Question: I asked a similar question to this but I think it caused confusion so I decided to ask in this post with brushed up version.
What I want is to print all fields from two different entities in a single web form, . That's it.
Note: I tried using 'entity' and 'collection' keywords in the form type () but twig doesn't echo anything. Keep getting; 'Method "brand" OR "car" for object does not exist in twig line whatever....'
Relationship: 1 'Brand' has N 'Cars'. one-to-many

I read the 'How to Embed a Collection of Forms', 'entity Field Type' and 'collection Field Type' but whatever I did, didn't work.
'''
namespace Car\BrandBundle\Entity;
use Doctrine\ORM\Mapping as ORM;
use Doctrine\Common\Collections\ArrayCollection;
class BrandEntity
{
protected $id;
protected $name;
protected $origin;
/**
* @ORM\OneToMany(targetEntity = "CarEntity", mappedBy = "brand")
* @var object $car
*/
protected $car;
/**
* Constructor.
*/
public function __construct()
{
$this->car = new ArrayCollection();
}
}
'''
'''
namespace Car\BrandBundle\Entity;
use Doctrine\ORM\Mapping as ORM;
class CarEntity
{
protected $id;
protected $model;
protected $price;
/**
* @ORM\ManyToOne(targetEntity="BrandEntity", inversedBy="car")
* @ORM\JoinColumn(name="brand_id", referencedColumnName="id")
* @var object $brand
*/
protected $brand;
}
'''
'''
namespace Car\BrandBundle\Form\Type;
use Symfony\Component\Form\AbstractType;
use Symfony\Component\Form\FormBuilderInterface;
use Symfony\Component\OptionsResolver\OptionsResolverInterface;
class BrandType extends AbstractType
{
public function buildForm(FormBuilderInterface $builder, array $options)
{
$builder
->setAction($options['action'])
->setMethod('POST')
->add('name', 'text', array('label' => 'Name'))
->add('origin', 'text', array('label' => 'Origin'))
->add('button', 'submit', array('label' => 'Add'))
;
}
public function setDefaultOptions(OptionsResolverInterface $resolver)
{
$resolver->setDefaults(array(
'data_class' => 'Car\BrandBundle\Entity\BrandEntity')
);
}
public function getName()
{
return 'brand';
}
}
'''
'''
namespace Car\BrandBundle\Form\Type;
use Symfony\Component\Form\AbstractType;
use Symfony\Component\Form\FormBuilderInterface;
use Symfony\Component\OptionsResolver\OptionsResolverInterface;
class CarType extends AbstractType
{
public function buildForm(FormBuilderInterface $builder, array $options)
{
$builder
->setAction($options['action'])
->setMethod('POST')
->add('model', 'text', array('label' => 'Model'))
->add('price', 'text', array('label' => 'Price'))
->add('button', 'submit', array('label' => 'Add'))
;
}
public function setDefaultOptions(OptionsResolverInterface $resolver)
{
$resolver->setDefaults(array(
'data_class' => 'Car\BrandBundle\Entity\CarEntity')
);
}
public function getName()
{
return 'car';
}
}
'''
'''
namespace Car\BrandBundle\Form\Type;
use Symfony\Component\Form\AbstractType;
use Symfony\Component\Form\Test\FormBuilderInterface;
use Symfony\Component\OptionsResolver\OptionsResolverInterface;
class BothType extends AbstractType
{
public function builder(FormBuilderInterface $builder, array $options)
{
$builder
->setAction($options['action'])
->setMethod('POST')
->add('brand', 'collection', array('type' => new BrandType()))
->add('car', 'collection', array('type' => new CarType()))
->add('button', 'submit', array('label' => 'Add'))
;
}
public function setDefaultOptions(OptionsResolverInterface $resolver)
{
$resolver->setDefaults(array(
'data_class' => 'Car\BrandBundle\Entity\BrandEntity',
'cascade_validation' => true
));
}
public function getName()
{
return 'both';
}
}
'''
'''
namespace Car\BrandBundle\Controller;
use Car\BrandBundle\Form\Type\BothType;
use Symfony\Bundle\FrameworkBundle\Controller\Controller;
class BothController extends Controller
{
public function indexAction()
{
$form = $this->createForm(new BothType(), null,
array('action' => $this->generateUrl('bothCreate')));;
return $this->render('CarBrandBundle:Default:both.html.twig',
array('page' => 'Both', 'form' => $form->createView()));
}
}
'''
'''
{% block body %}
{{ form_label(form.brand.name) }}
{{ form_widget(form.brand.name) }}
{{ form_label(form.brand.origin) }}
{{ form_widget(form.brand.origin) }}
{{ form_label(form.car.model) }}
{{ form_widget(form.car.model) }}
{{ form_label(form.car.price) }}
{{ form_widget(form.car.price) }}
{% endblock %}
'''
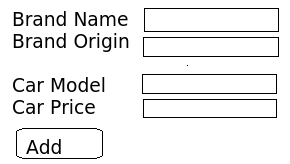
Answer: Use an array to composite the two objects in your controller.
'''
$formData = array(
'brand' = new Brand(),
'car' => new Car(),
);
$builder = $this->createFormBuilder($formData);
$builder->add('brand',new BrandFormType());
$builder->add('car', new CarFormType());
$form = $builder->getForm();
==============================================================
If you really want to make a BothType then just get rid of that collection type.
class BothType extends AbstractType
{
public function builder(FormBuilderInterface $builder, array $options)
{
$builder
->setAction($options['action'])
->setMethod('POST')
->add('brand', new BrandType())
->add('car', new CarType())
->add('button', 'submit', array('label' => 'Add'))
;
}
// Controller
$form = $this->createForm(new BothType(), $formData
'''
collection is used when you have multiple instances of the same entity type.
By the way, creating classes for each composite form can quickly cause an explosion of form types. So unless you plan on reusing your BothFormType among multiple controllers then I'd suggest just building it right inside of the controller.